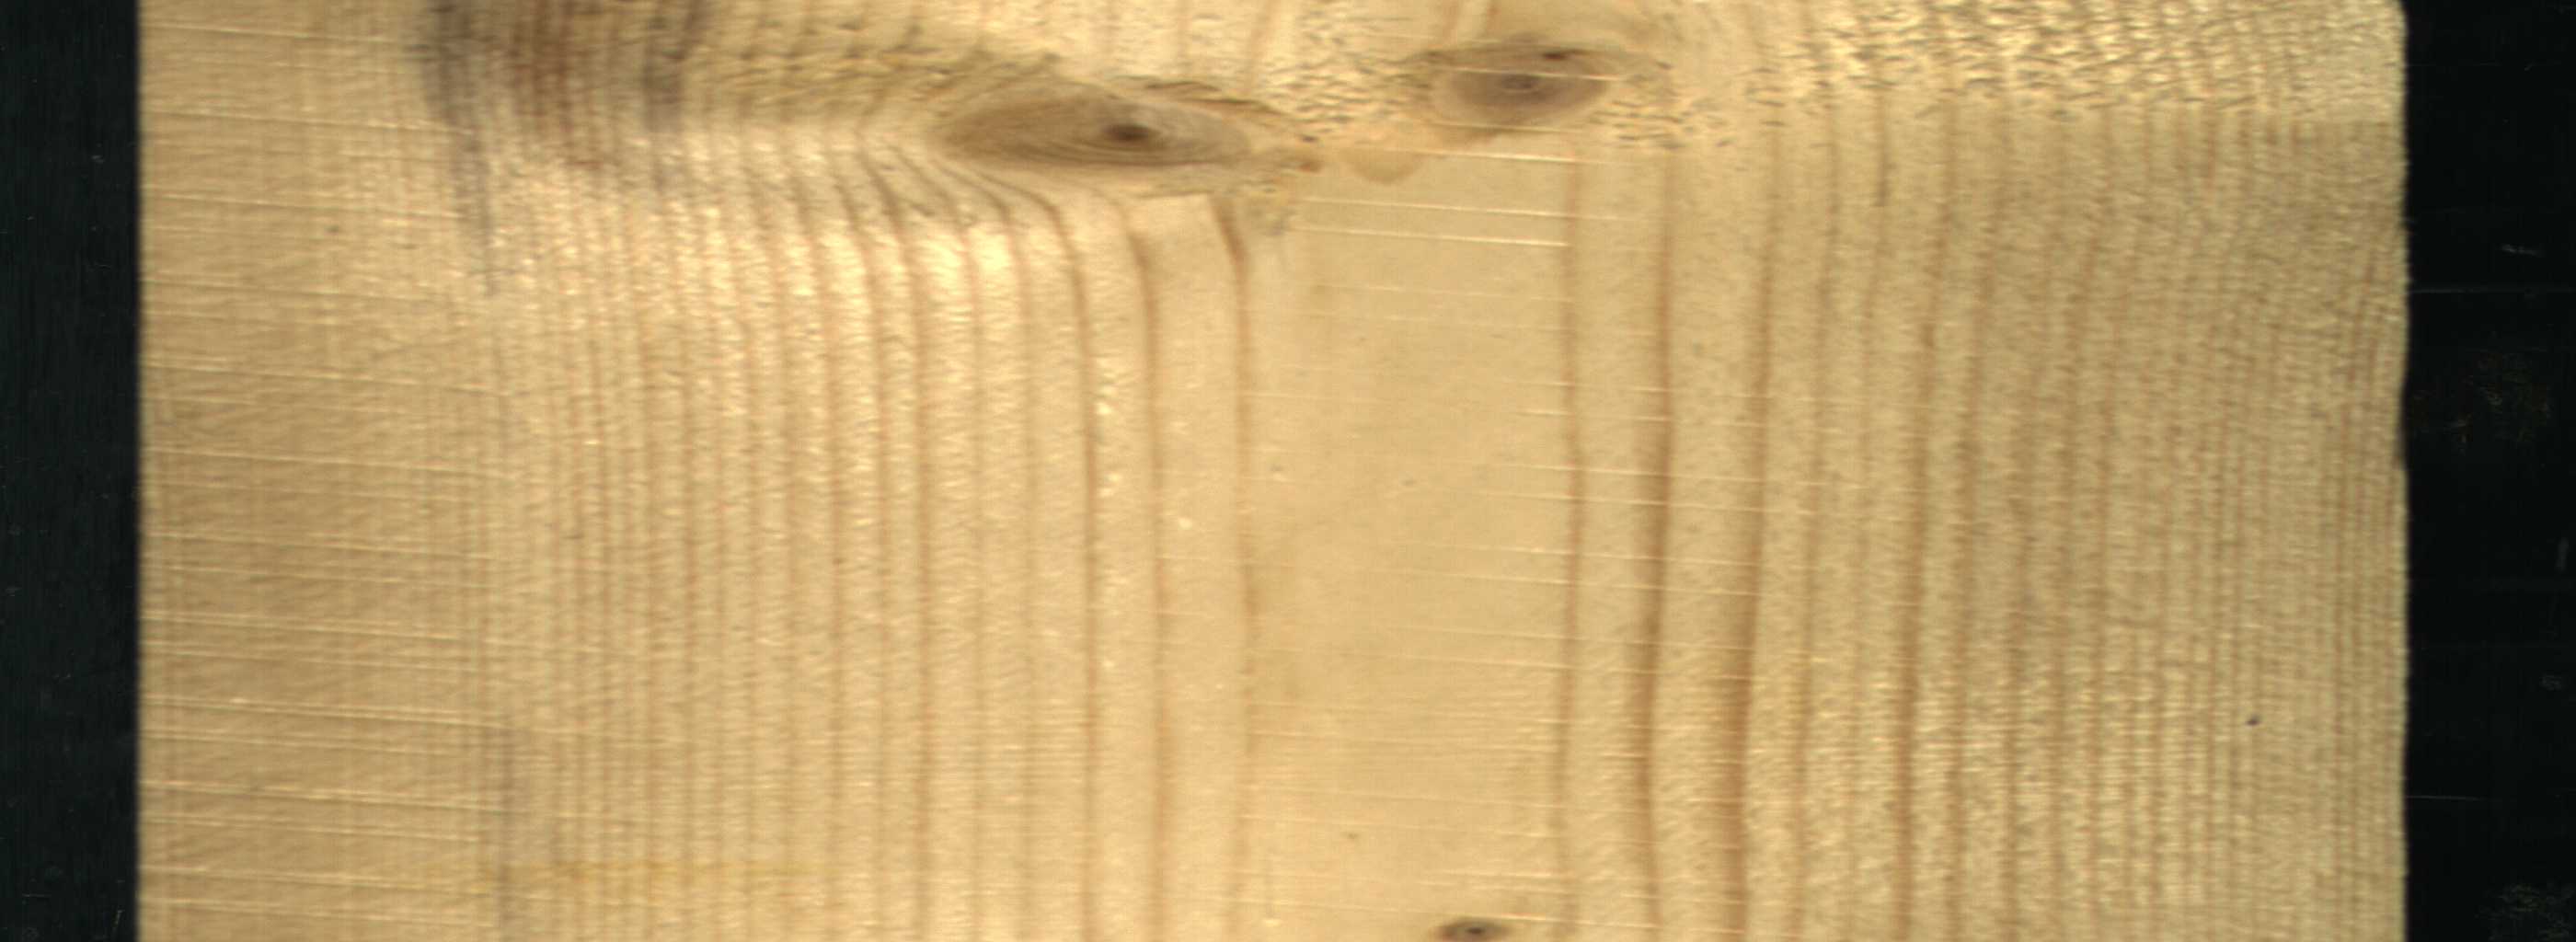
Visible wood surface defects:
Live_Knot
Live_Knot
Live_Knot